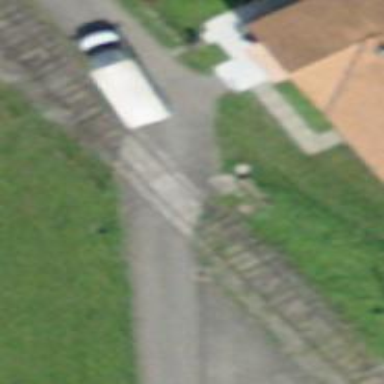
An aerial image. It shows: Uncontrolled railway level crossing.